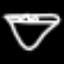
Label: diamond